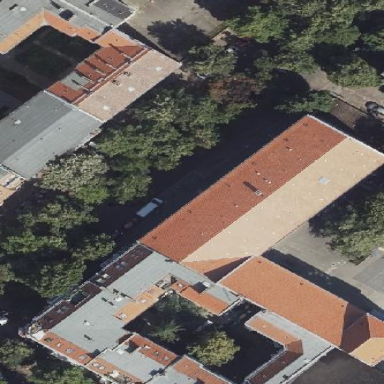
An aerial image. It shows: School building.